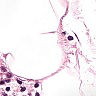
Metastatic tissue present: no